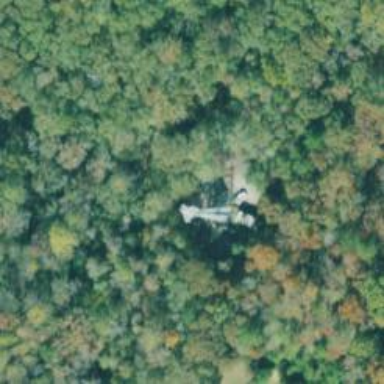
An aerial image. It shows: Communication mast tower.